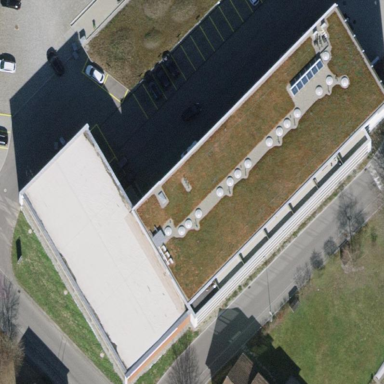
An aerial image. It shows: Building used as fitness center.